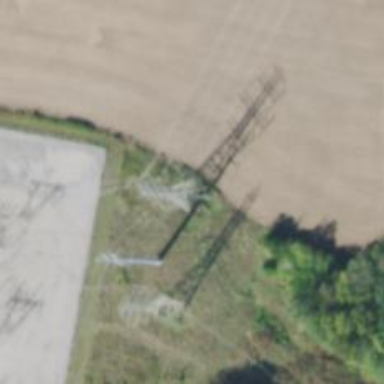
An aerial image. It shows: Lattice structure tower used for power distribution.